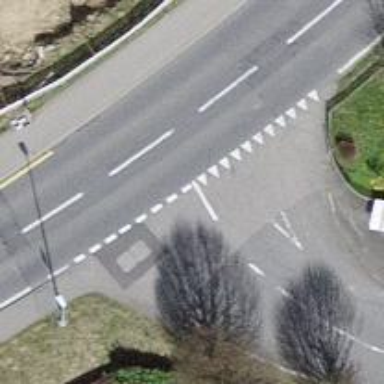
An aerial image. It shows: Unmarked crossing on footway.